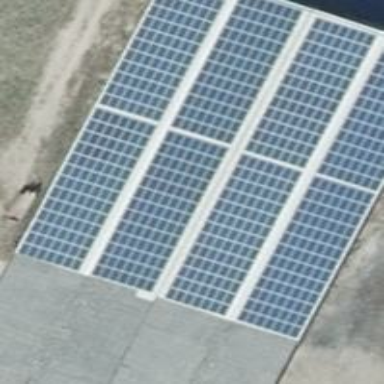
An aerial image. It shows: Solar photovoltaic panel generator producing electricity in small installation.